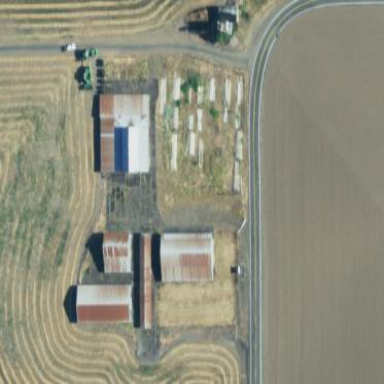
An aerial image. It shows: Farmyard area.